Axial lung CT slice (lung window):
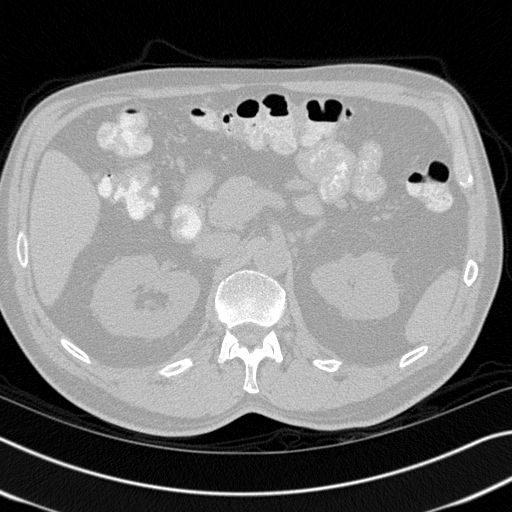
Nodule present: no